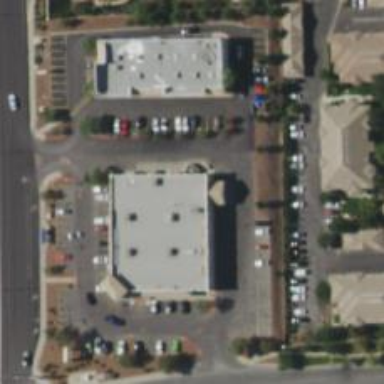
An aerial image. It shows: Pharmacy providing healthcare services.